Field crop: maize
Growth stage: 1
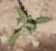
Species: atriplex